五年级 · 立体几何学
如图, 将这个展开图围成正方体后, 字母 A 和字母( )相对。

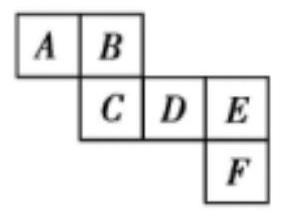
答案: 解D

【分析】将展开图还原成正方体，找出和字母 $\mathrm{A}$ 相对的字母即可。

【详解】将这个展开图围成正方体后，字母 A 和字母 D 相对。

【点睛】本题考查了正方体的展开图，有一定空间观念是解题的关键。